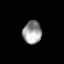
Tissue: prostate
Cell type: T cells
Senescence score: 0.357
Nuclear area (px): 420
Mean DAPI intensity: 154.124